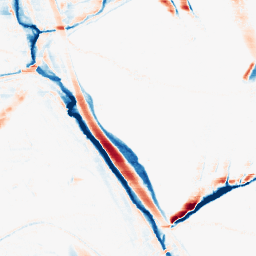
Category: morphological
Decomposition family: morphological_rect
Decomposition parameters: operation: average
width: 20
height: 5
Upsampling method: sinc_hamming
Upsampling parameters: scale: 8
kernel_size: 16
Upsampling scale: 8